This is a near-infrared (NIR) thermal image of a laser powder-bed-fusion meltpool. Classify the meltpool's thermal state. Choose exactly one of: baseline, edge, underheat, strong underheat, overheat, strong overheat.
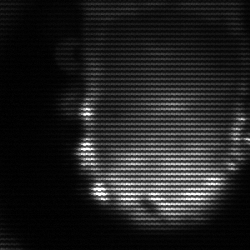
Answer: baseline